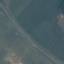
Land use / land cover: Highway